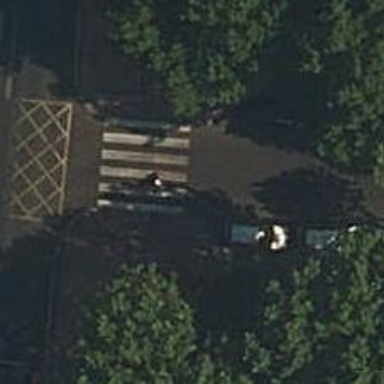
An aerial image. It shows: Crossing with traffic signals.